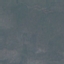
Land use / land cover class: HerbaceousVegetation